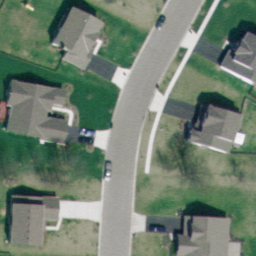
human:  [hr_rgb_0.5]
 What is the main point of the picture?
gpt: medium residential